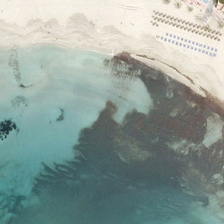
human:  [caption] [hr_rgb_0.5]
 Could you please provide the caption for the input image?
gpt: the water to the beach against big white waves .

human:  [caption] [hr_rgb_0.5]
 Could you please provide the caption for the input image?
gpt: a piece of yellow beach is near a piece of green ocean .

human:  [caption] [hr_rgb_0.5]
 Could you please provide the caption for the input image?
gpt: a piece of yellow beach is near a piece of green ocean .

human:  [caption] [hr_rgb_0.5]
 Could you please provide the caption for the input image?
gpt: the sea beat the white spray on the beach .

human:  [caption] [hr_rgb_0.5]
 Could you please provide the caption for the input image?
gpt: the sea beat the white spray on the beach .